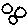
Label: circle